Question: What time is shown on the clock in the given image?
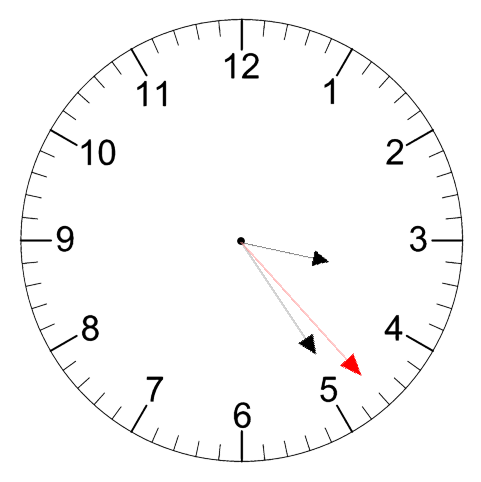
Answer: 03:24:23